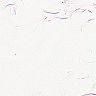
Metastatic tissue present: no